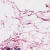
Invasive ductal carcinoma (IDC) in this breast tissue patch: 1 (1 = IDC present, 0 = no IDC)